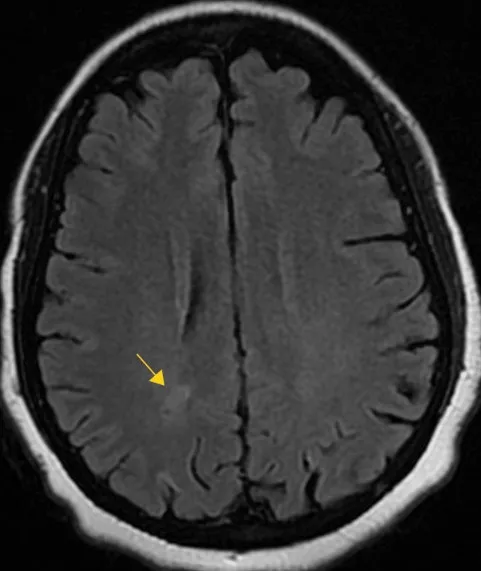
Axial FLAIR images demonstrate interval resolution of most subcortical parieto-occipital hyperintensities with minor residual Juxtacortical signal (yellow arrow) predominantly on the right parieto-occipital subcortical white matter compatible with the natural history of posterior reversible ischemic encephalopathy syndrome.
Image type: radiology (mri)